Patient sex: F
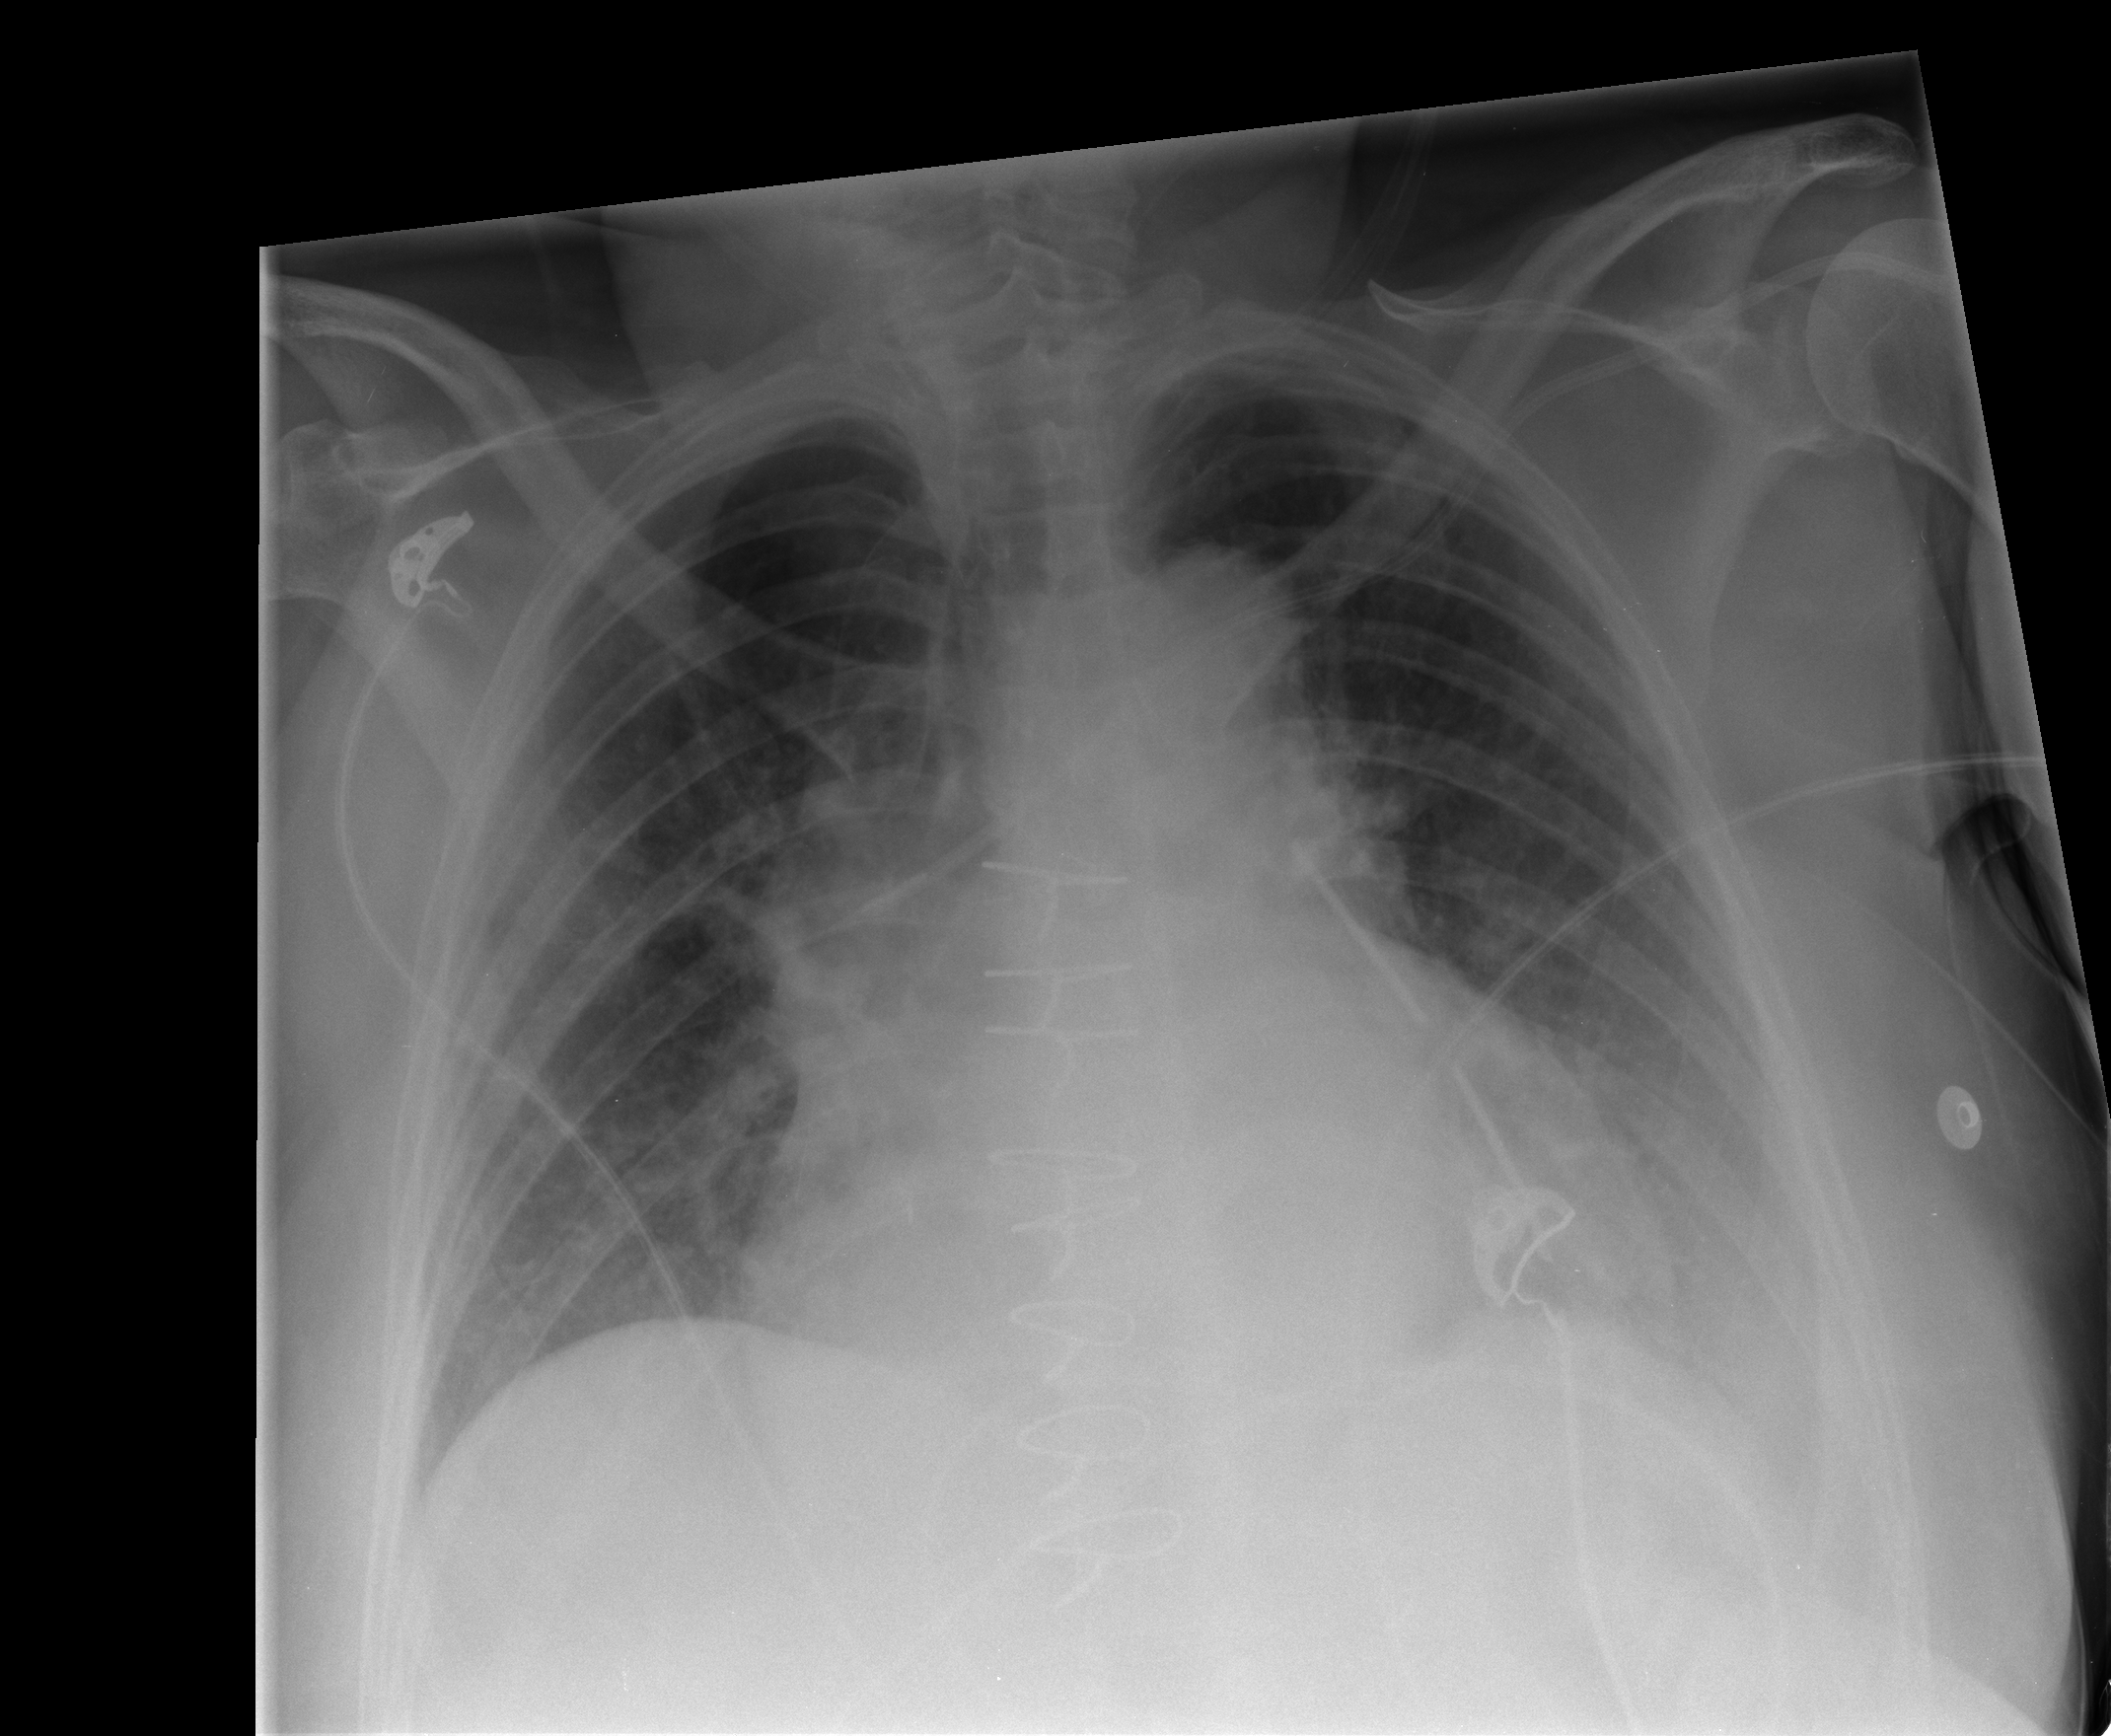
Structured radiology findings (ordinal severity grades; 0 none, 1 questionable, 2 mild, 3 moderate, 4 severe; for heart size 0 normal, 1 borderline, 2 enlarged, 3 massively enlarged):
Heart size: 2
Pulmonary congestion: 0
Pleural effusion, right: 0
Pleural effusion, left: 2
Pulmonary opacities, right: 2
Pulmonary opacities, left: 2
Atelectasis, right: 2
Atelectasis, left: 2